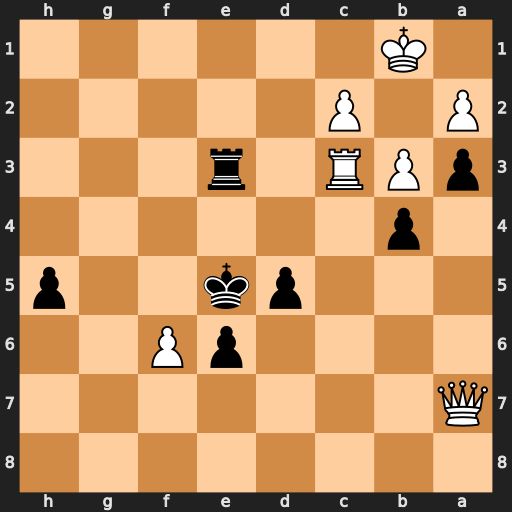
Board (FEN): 8/Q7/4pP2/3pk2p/1p6/pPR1r3/P1P5/1K6
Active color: b
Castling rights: -
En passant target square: -
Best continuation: Re1#